Question: I have a program using Qt and I need to make it play sounds using an output device that user selects in preferences. I can list all available devices that are in windows by calling this code:
'''
QList<QAudioDeviceInfo> devices = QAudioDeviceInfo::availableDevices(QAudio::AudioOutput);
foreach (QAudioDeviceInfo i, devices)
this->ui->comboBox->addItem(i.deviceName());
'''
However I have no idea how can I change the device that would be a default device for my application so that 'QMediaPlayer' would play all sounds using that device, instead of a default one. How can I do that? I am fine with windows only Qt5+ specific solution, although cross-platform solution would be probably best.
Basically I want to implement similar preferences dialog like this one from Microsoft Lync:

According to microsoft: <URL> windows 7 introduced API's that can do that. However I have no idea how and where is that documented.
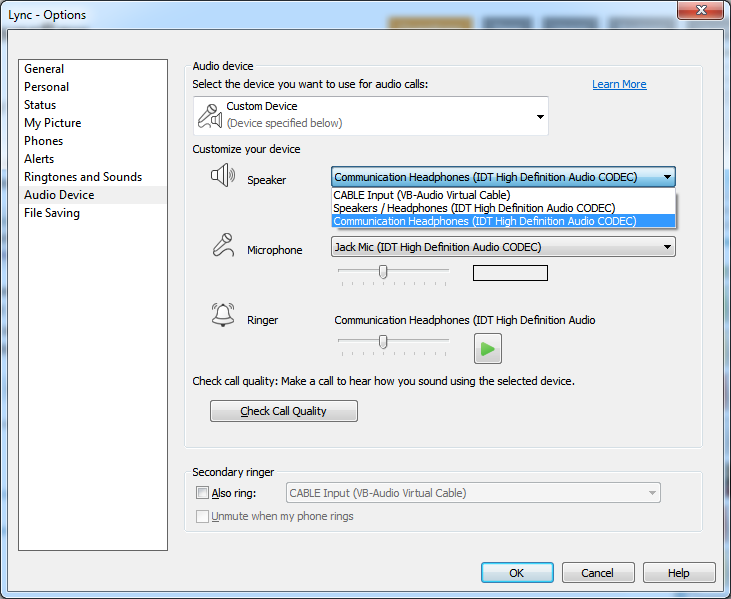
Answer: It seems you are supposed to do something like this (where player is QMediaPlayer*):
'''
QMediaService *svc = player->service();
if (svc != nullptr)
{
QAudioOutputSelectorControl *out = qobject_cast<QAudioOutputSelectorControl *>
(svc->requestControl(QAudioOutputSelectorControl_iid));
if (out != nullptr)
{
out->setActiveOutput(this->ui->comboBox->currentText());
svc->releaseControl(out);
}
}
'''
But due to <URL> I am unable to test this on my Win7 installation.
Well, here's the fix I made (tested with Desktop_Qt_5_4_0_MSVC2013_32/64-Debug/Release; you might need to change the vtable code for different toolchains):
- <URL>
How to get the list of devices with their 'friendly names' (key - name; value - deviceID):
'''
auto outputs = MFAudioEndpointControl_Fixed::availableOutputsFriendly();
for (auto it = outputs.cbegin(), e = outputs.cend(); it != e; ++it)
{
this->ui->comboBox->addItem(it.key(), it.value());
this->ui->plainTextEdit->appendPlainText(it.key() + " (" + it.value() + ")");
}
'''
You will have to apply the following fix for each QMediaPlayer you create:
'''
QMediaPlayer *player = new QMediaPlayer(this);
QMediaService *svc = player->service();
if (svc != nullptr)
{
QAudioOutputSelectorControl *out = reinterpret_cast<QAudioOutputSelectorControl*>
(svc->requestControl(QAudioOutputSelectorControl_iid));
if (out != nullptr)
{
new MFAudioEndpointControl_Fixed_Helper(out); // <- the fix; notice that it's a HELPER class
out->setActiveOutput(this->ui->comboBox->itemData(this->ui->comboBox->currentIndex()).toString()); // we have to pass deviceID, not the name
svc->releaseControl(out);
}
}
'''